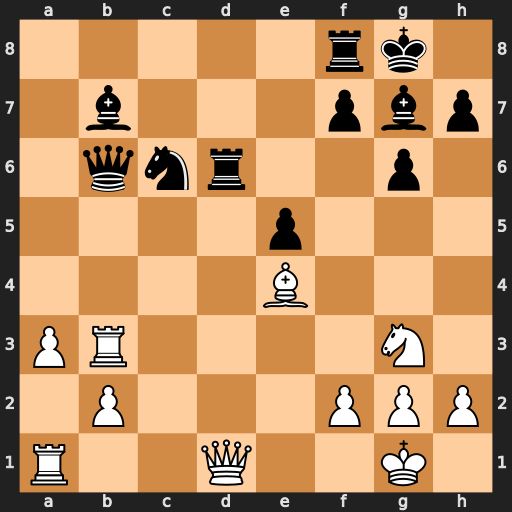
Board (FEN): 5rk1/1b3pbp/1qnr2p1/4p3/4B3/PR4N1/1P3PPP/R2Q2K1
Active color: w
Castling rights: -
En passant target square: -
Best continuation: Rxb6 Rxd1+ Rxd1